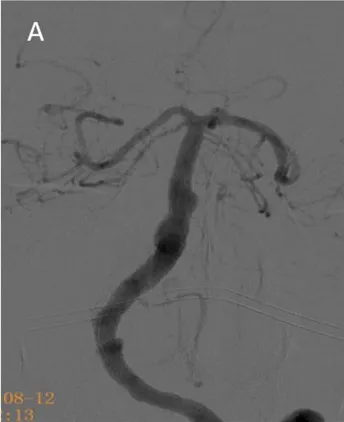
Six-month follow-up angiography. (A) At the 6-month follow-up, anteroposterior angiography showed that the aneurysm was nearly completely occluded.
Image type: radiology (ct)